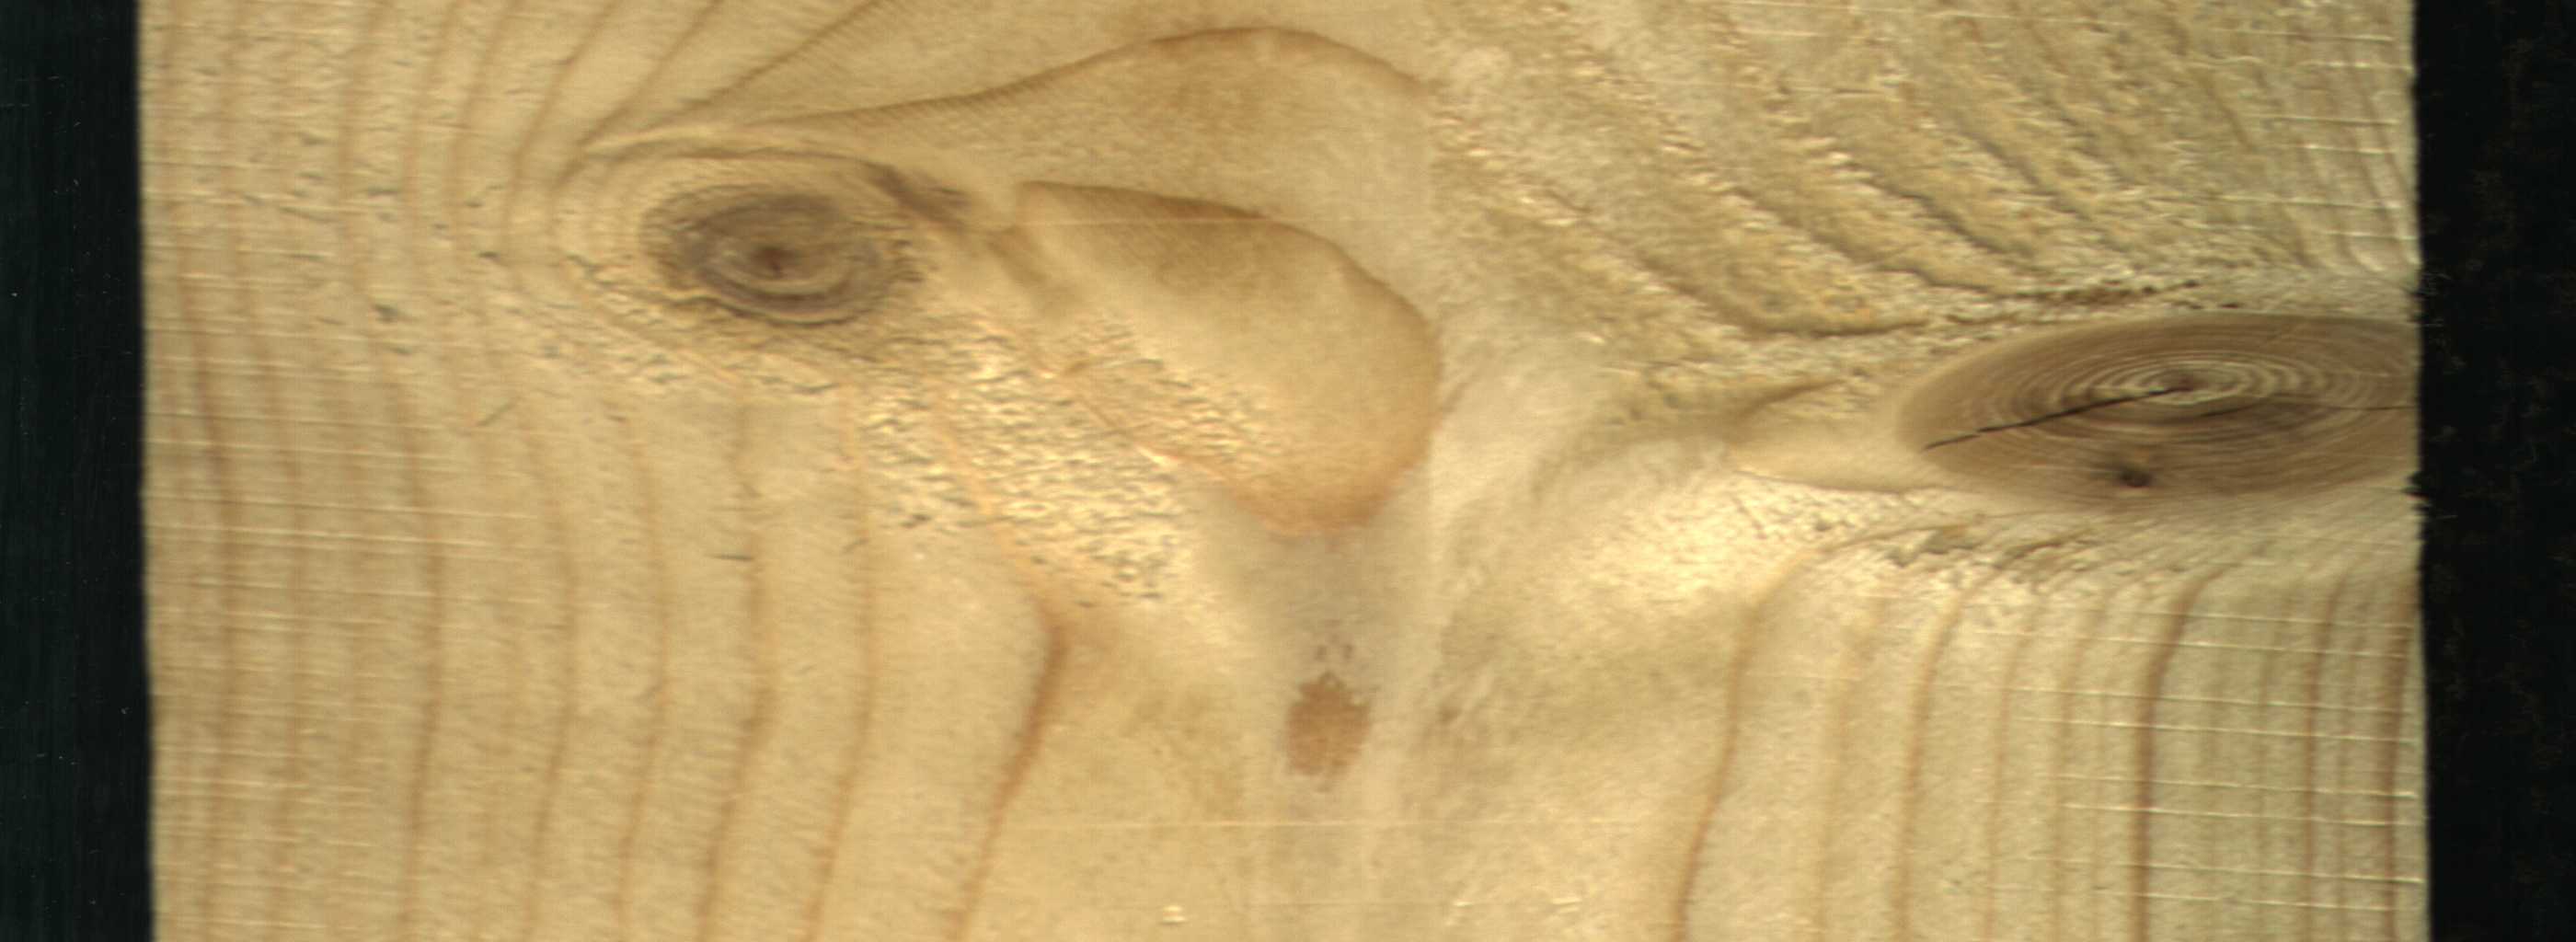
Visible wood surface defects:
knot_with_crack
Live_Knot